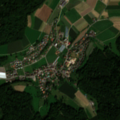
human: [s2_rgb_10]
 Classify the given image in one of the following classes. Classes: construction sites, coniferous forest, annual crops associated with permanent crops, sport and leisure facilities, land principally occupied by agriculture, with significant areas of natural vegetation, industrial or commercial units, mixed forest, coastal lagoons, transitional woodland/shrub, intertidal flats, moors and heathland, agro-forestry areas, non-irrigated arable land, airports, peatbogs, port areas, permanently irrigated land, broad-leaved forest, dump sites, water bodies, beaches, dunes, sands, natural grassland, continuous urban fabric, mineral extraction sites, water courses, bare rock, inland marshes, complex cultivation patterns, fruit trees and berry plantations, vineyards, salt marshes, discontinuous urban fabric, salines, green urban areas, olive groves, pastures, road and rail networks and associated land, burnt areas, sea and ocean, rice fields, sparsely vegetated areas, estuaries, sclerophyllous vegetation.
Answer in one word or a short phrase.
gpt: discontinuous urban fabric, non-irrigated arable land, mixed forest